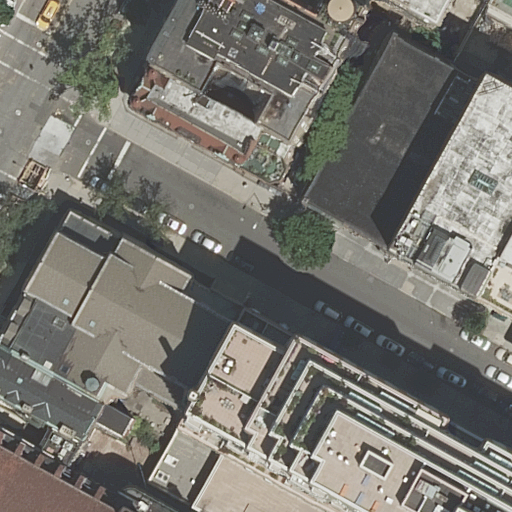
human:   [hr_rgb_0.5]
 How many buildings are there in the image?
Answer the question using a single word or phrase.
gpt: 11

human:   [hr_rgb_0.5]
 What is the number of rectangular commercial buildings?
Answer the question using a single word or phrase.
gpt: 0

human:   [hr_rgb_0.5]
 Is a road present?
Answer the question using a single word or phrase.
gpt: yes

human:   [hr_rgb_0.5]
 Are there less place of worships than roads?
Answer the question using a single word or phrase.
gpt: yes

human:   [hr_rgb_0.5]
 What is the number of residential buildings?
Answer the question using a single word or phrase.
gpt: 9

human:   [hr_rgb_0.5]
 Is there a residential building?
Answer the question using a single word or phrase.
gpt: yes

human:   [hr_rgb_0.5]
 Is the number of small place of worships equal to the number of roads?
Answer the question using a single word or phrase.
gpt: no

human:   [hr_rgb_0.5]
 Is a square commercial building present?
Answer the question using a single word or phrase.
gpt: no

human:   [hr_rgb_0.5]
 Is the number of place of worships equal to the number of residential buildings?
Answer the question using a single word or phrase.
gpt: no

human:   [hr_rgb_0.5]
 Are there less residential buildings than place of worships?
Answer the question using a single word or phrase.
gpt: no

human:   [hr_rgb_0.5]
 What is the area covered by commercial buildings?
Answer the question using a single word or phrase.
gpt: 0m2

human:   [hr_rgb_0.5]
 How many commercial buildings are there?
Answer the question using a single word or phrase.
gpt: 0

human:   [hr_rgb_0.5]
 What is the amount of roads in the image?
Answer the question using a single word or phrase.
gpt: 4

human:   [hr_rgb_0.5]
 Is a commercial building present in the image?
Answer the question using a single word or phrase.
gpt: no

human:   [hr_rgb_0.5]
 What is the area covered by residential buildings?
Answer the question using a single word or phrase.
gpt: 6195m2

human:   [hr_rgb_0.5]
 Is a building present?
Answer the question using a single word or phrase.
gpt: yes

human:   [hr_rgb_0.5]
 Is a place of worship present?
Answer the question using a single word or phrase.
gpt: yes

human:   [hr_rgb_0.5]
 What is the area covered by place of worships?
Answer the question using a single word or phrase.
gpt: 2383m2

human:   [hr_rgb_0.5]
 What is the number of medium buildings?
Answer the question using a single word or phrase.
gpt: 5

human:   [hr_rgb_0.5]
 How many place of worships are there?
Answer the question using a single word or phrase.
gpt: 2

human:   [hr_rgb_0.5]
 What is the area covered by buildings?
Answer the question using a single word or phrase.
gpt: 8578m2

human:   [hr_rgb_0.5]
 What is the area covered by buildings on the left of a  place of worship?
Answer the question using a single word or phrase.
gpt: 0m2

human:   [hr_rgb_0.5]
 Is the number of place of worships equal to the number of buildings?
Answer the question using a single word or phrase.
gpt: no

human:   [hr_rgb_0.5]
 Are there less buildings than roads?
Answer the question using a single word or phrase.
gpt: no

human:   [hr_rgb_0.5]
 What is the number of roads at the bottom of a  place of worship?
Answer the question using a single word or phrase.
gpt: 0

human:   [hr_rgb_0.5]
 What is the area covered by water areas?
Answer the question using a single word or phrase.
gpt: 0m2

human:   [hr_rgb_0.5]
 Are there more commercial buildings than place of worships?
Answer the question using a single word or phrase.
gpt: no

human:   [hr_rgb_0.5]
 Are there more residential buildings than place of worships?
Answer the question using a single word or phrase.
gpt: yes

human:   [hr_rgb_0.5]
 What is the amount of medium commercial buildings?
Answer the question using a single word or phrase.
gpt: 0

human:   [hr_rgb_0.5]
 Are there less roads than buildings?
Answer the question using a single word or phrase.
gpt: yes

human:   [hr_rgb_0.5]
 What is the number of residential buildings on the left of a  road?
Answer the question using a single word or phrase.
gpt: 1

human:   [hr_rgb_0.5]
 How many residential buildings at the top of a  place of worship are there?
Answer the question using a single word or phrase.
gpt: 8

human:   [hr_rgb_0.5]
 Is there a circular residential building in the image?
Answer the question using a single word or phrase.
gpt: no

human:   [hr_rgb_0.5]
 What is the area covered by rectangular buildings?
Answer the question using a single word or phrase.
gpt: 1403m2

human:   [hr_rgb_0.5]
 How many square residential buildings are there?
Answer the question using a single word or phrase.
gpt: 0

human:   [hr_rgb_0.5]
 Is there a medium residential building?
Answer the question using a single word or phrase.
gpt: yes

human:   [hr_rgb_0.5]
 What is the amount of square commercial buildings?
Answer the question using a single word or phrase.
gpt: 0

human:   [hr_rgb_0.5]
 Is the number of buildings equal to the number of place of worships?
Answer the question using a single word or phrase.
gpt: no

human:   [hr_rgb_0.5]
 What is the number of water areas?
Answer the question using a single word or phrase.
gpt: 0

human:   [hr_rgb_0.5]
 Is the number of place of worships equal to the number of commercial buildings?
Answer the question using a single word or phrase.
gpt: no

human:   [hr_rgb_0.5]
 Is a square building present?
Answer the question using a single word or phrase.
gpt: no

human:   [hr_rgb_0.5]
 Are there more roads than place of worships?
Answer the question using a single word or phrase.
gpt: yes

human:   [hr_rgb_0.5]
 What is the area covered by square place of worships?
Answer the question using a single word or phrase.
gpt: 0m2

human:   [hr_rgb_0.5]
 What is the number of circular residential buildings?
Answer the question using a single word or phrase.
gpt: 0

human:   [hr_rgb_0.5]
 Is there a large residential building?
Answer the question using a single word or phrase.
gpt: yes

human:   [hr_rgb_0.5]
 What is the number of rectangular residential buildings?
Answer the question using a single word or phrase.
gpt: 4

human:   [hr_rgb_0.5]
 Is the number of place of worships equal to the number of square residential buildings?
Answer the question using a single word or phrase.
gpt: no

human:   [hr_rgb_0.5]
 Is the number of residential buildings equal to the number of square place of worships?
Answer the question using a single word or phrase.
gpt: no

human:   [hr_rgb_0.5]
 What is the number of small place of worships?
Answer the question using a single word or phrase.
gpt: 0

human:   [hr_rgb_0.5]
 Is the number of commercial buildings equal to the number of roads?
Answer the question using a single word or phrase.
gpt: no

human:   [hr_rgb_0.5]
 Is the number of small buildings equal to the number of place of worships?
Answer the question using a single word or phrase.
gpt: no

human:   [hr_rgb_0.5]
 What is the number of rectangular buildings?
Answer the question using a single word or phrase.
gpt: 4

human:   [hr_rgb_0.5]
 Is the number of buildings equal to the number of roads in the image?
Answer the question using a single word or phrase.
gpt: no

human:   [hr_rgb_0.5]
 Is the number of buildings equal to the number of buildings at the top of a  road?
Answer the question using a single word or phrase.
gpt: no

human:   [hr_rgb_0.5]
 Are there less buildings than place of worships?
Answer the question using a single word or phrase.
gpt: no

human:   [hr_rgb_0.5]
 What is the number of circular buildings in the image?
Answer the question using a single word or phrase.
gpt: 0

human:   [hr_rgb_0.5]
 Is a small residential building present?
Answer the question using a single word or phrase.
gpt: yes

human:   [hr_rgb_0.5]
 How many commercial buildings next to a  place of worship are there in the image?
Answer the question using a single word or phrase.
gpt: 0

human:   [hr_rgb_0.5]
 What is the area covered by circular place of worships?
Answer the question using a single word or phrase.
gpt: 0m2

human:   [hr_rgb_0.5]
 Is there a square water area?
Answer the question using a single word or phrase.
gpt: no

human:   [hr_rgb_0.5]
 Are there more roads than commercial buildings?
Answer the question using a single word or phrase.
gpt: yes

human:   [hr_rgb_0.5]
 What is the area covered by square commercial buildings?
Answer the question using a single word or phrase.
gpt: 0m2

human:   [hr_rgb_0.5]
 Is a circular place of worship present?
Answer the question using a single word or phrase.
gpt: no

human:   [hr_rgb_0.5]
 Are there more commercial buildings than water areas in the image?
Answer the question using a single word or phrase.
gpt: no